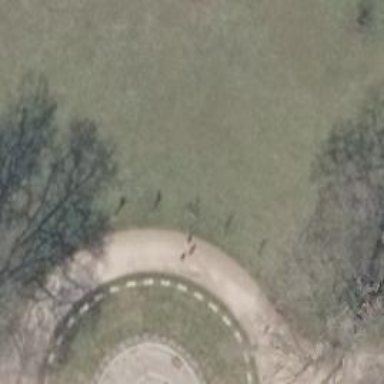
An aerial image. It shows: Deciduous tree of the Robinia genus in park.